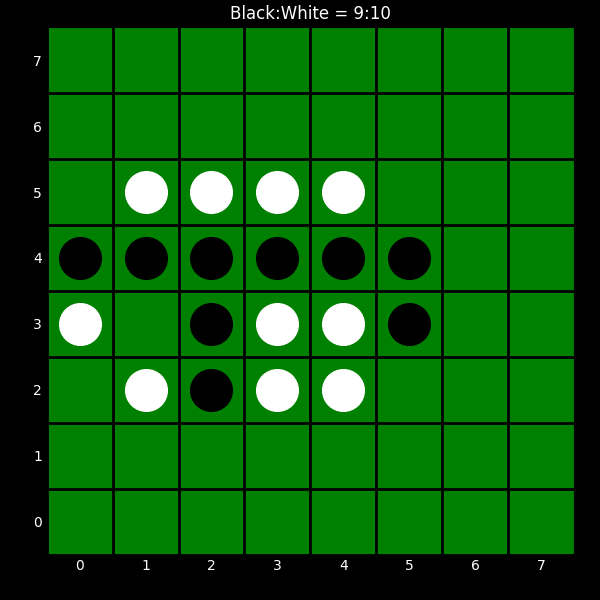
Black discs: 9
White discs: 10